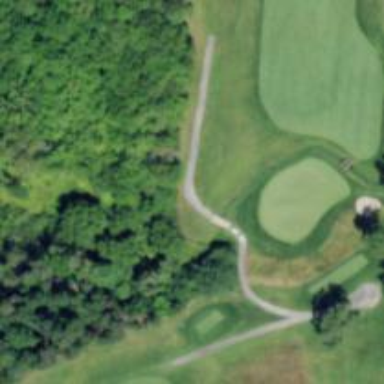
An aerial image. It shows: Service road designated as golf cart path.